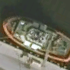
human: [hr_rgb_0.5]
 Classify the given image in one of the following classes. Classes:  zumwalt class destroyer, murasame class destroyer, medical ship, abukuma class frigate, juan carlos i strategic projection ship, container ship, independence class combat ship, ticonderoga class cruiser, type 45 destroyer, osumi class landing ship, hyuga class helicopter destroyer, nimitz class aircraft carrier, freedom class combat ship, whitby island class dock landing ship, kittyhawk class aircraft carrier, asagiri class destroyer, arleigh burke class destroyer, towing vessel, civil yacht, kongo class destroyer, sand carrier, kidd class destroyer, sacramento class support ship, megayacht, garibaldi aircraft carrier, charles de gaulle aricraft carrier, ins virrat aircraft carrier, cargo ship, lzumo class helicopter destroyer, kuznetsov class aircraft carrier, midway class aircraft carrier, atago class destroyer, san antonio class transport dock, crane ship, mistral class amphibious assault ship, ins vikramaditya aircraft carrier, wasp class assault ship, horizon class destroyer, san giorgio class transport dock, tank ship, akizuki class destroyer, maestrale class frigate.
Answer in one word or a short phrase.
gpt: Towing vessel